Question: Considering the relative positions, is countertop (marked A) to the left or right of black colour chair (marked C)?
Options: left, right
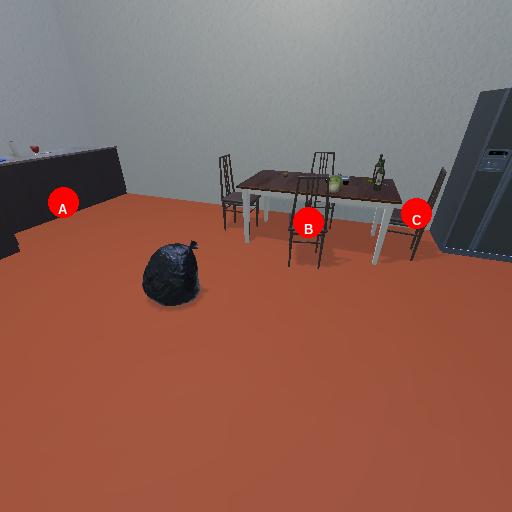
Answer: left